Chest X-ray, PA view. Patient: 54 years old, sex M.
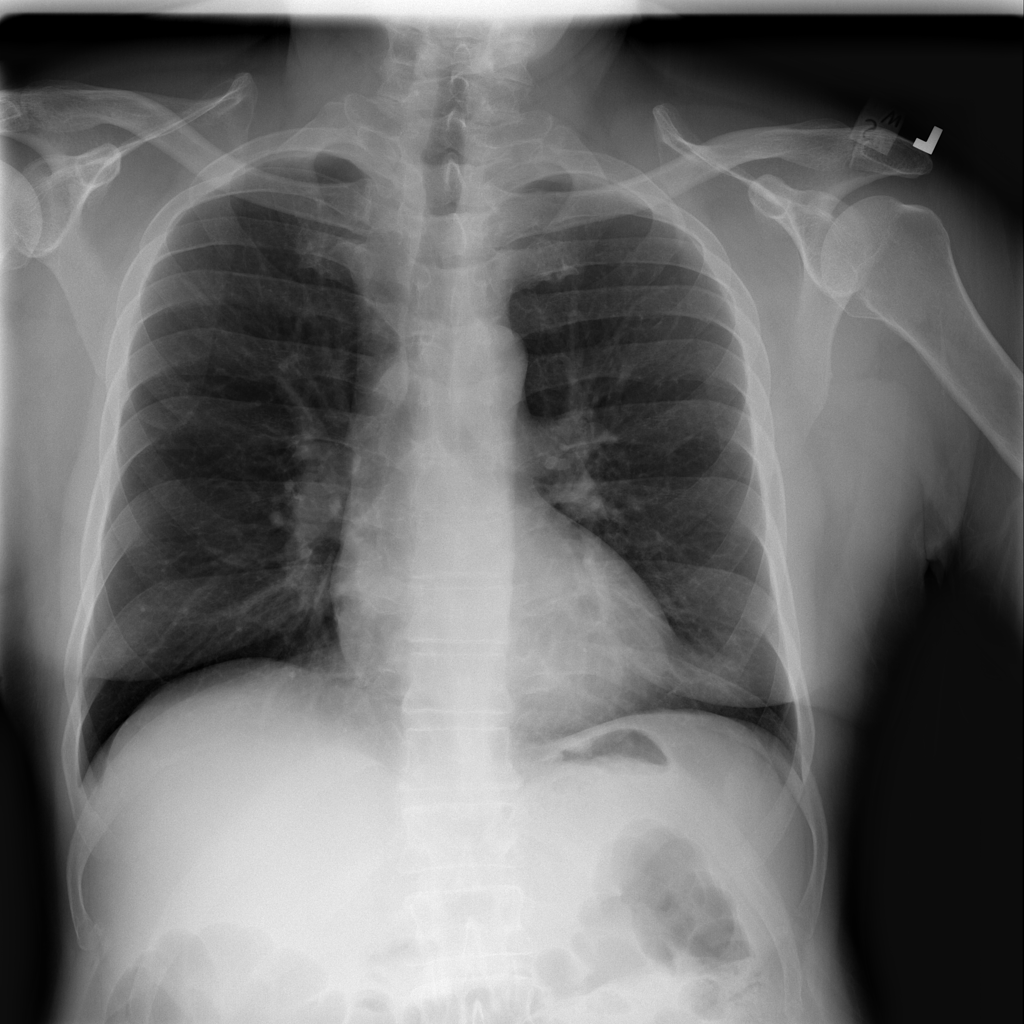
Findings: No Finding